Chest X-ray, PA view. Patient: 32 years old, sex M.
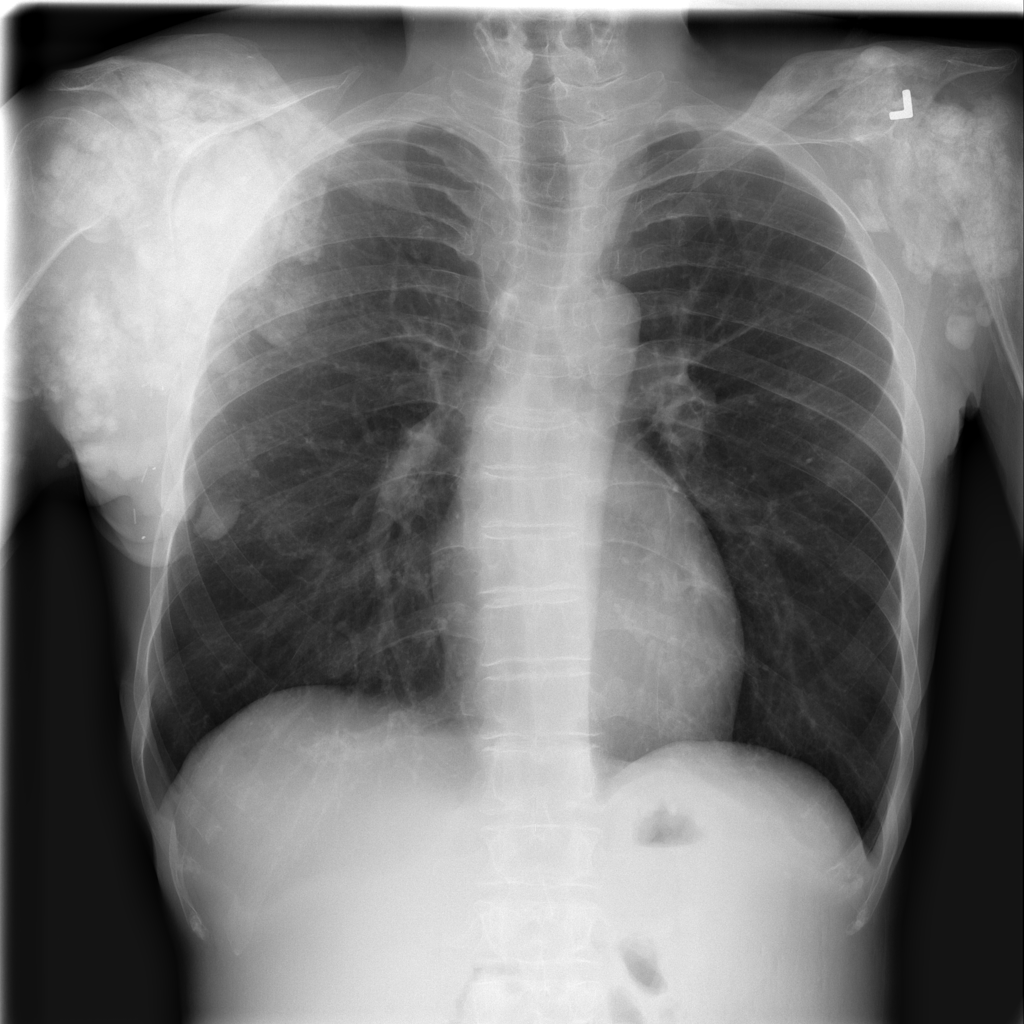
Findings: No Finding